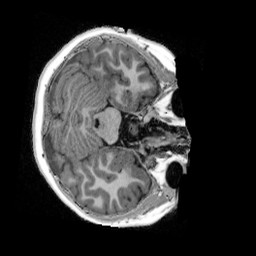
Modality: UNIT1_denoised
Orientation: axial
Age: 11
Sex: female
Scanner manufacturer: siemens
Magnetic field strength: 3 T
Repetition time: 4 s
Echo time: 0.00303 s